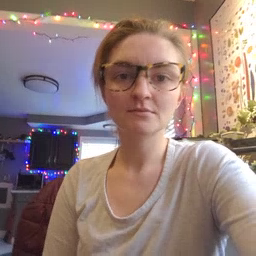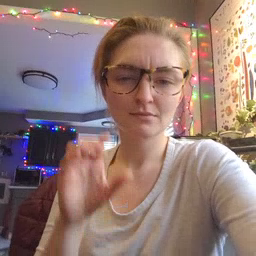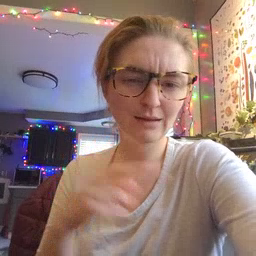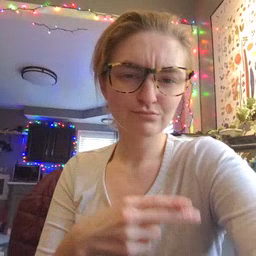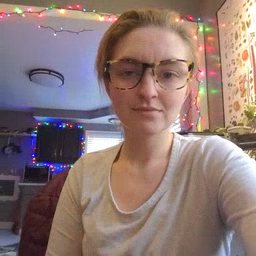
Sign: cut